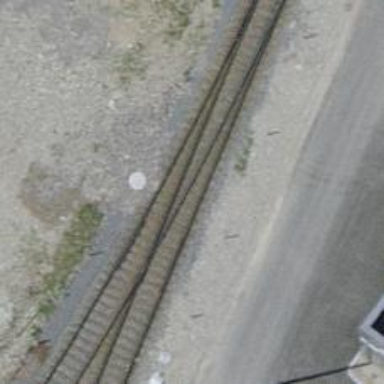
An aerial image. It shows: Railway switch.